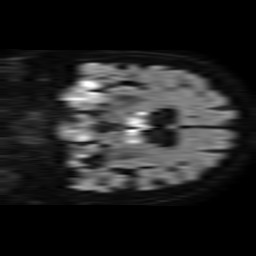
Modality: TRACE
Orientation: coronal
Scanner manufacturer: philips
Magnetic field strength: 1.5 T
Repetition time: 3.563 s
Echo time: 0.07039 s